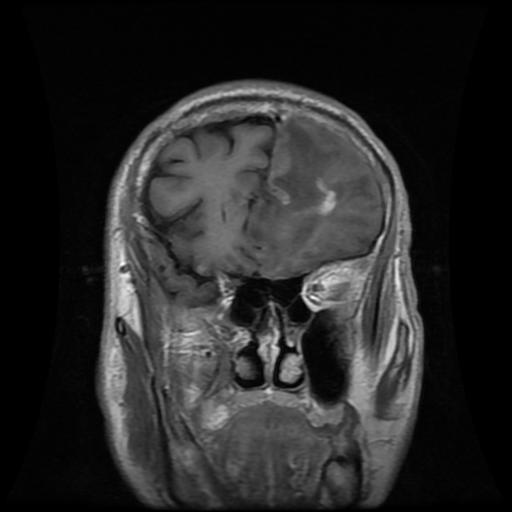
Label: glioma